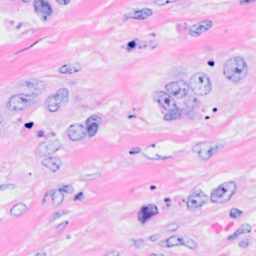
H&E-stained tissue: Breast